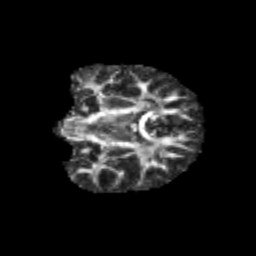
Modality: FA
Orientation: coronal
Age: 9
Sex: female
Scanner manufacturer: siemens
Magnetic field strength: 3 T
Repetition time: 3.8 s
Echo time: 0.07 s